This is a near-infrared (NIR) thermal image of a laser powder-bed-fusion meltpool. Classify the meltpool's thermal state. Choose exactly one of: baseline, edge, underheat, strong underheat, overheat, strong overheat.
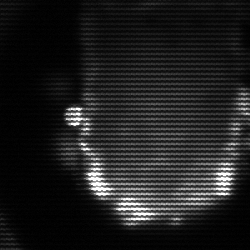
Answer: baseline